Field crop: maize
Growth stage: 1
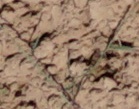
Species: lolium